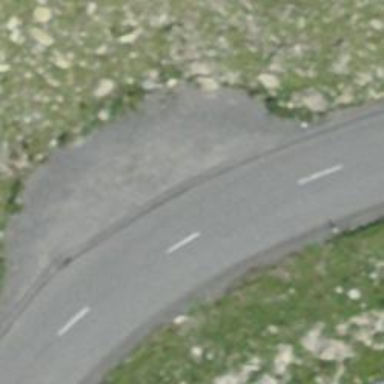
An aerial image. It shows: Passing place on the road.